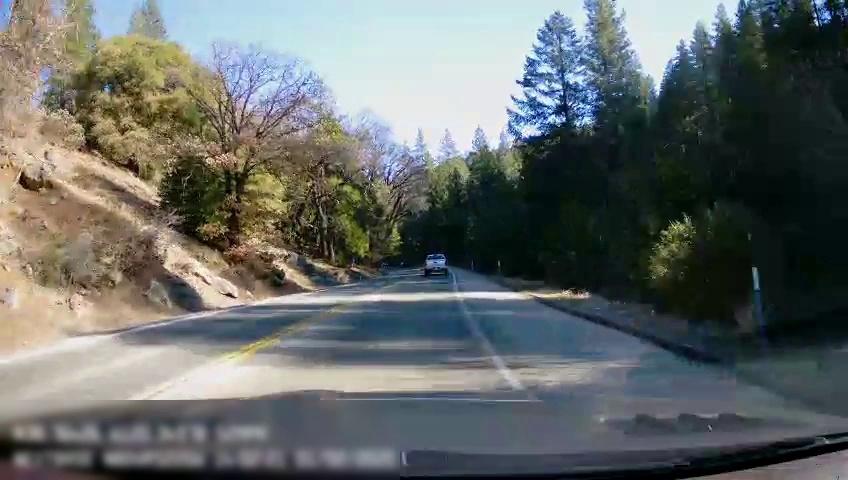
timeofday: Day
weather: Sunny
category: Drivable Space
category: Drivable Space
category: Vehicles | Truck
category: Lanes | Opposite Lane
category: Lanes | Current Lane
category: Lanes | Opposite Lane
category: Lanes | Current Lane